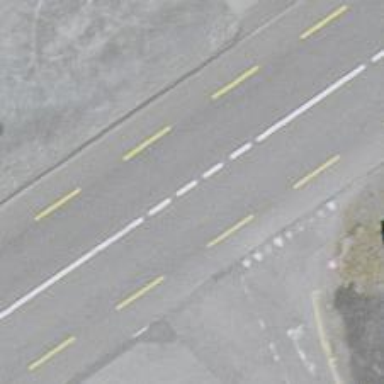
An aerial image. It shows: Primary highway with asphalt surface and designated cycle lane.